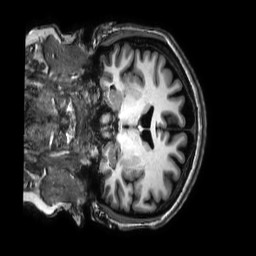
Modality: T1w
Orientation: coronal
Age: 45
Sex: female
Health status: healthy
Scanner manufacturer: philips
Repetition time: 0.009 s
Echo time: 0.004 s